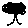
Label: tree